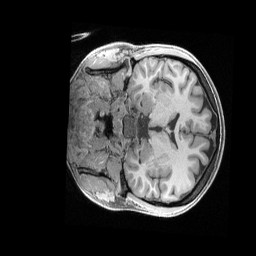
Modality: T1w
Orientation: coronal
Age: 22
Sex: female
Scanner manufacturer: siemens
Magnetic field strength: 3 T
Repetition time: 2.4 s
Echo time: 0.00228 s